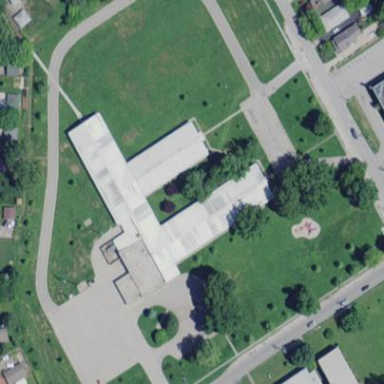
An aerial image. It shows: School building.